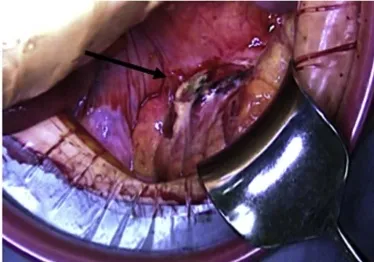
Perforating mesentery of the sigmoid colon. Laparoscopy.
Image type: medical_photograph (other_medical_photograph)